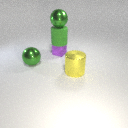
small purple rubber cube behind large green metal sphere